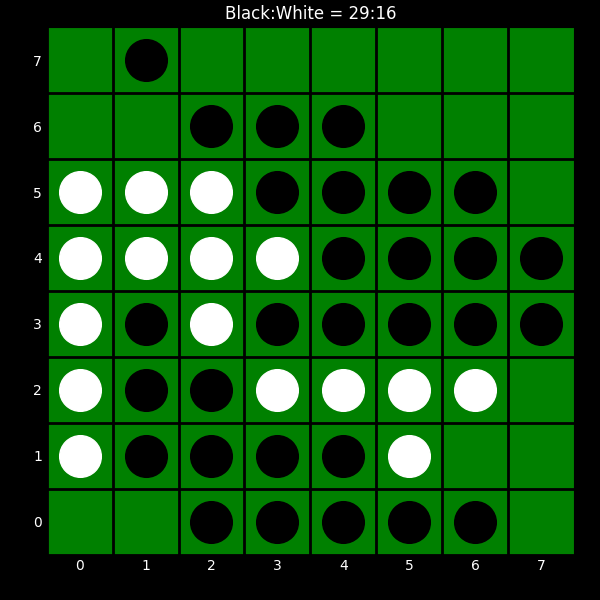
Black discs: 29
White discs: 16